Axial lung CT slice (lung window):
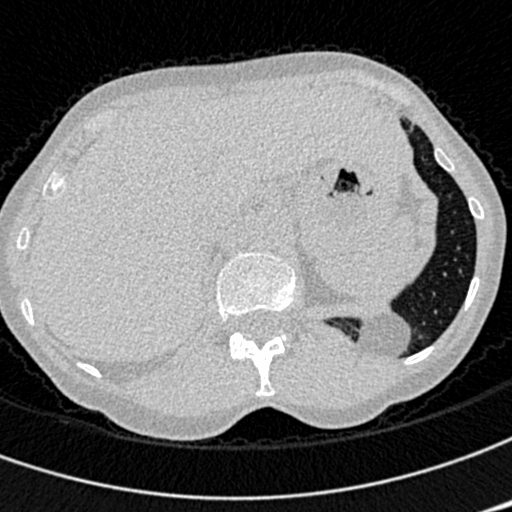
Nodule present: no